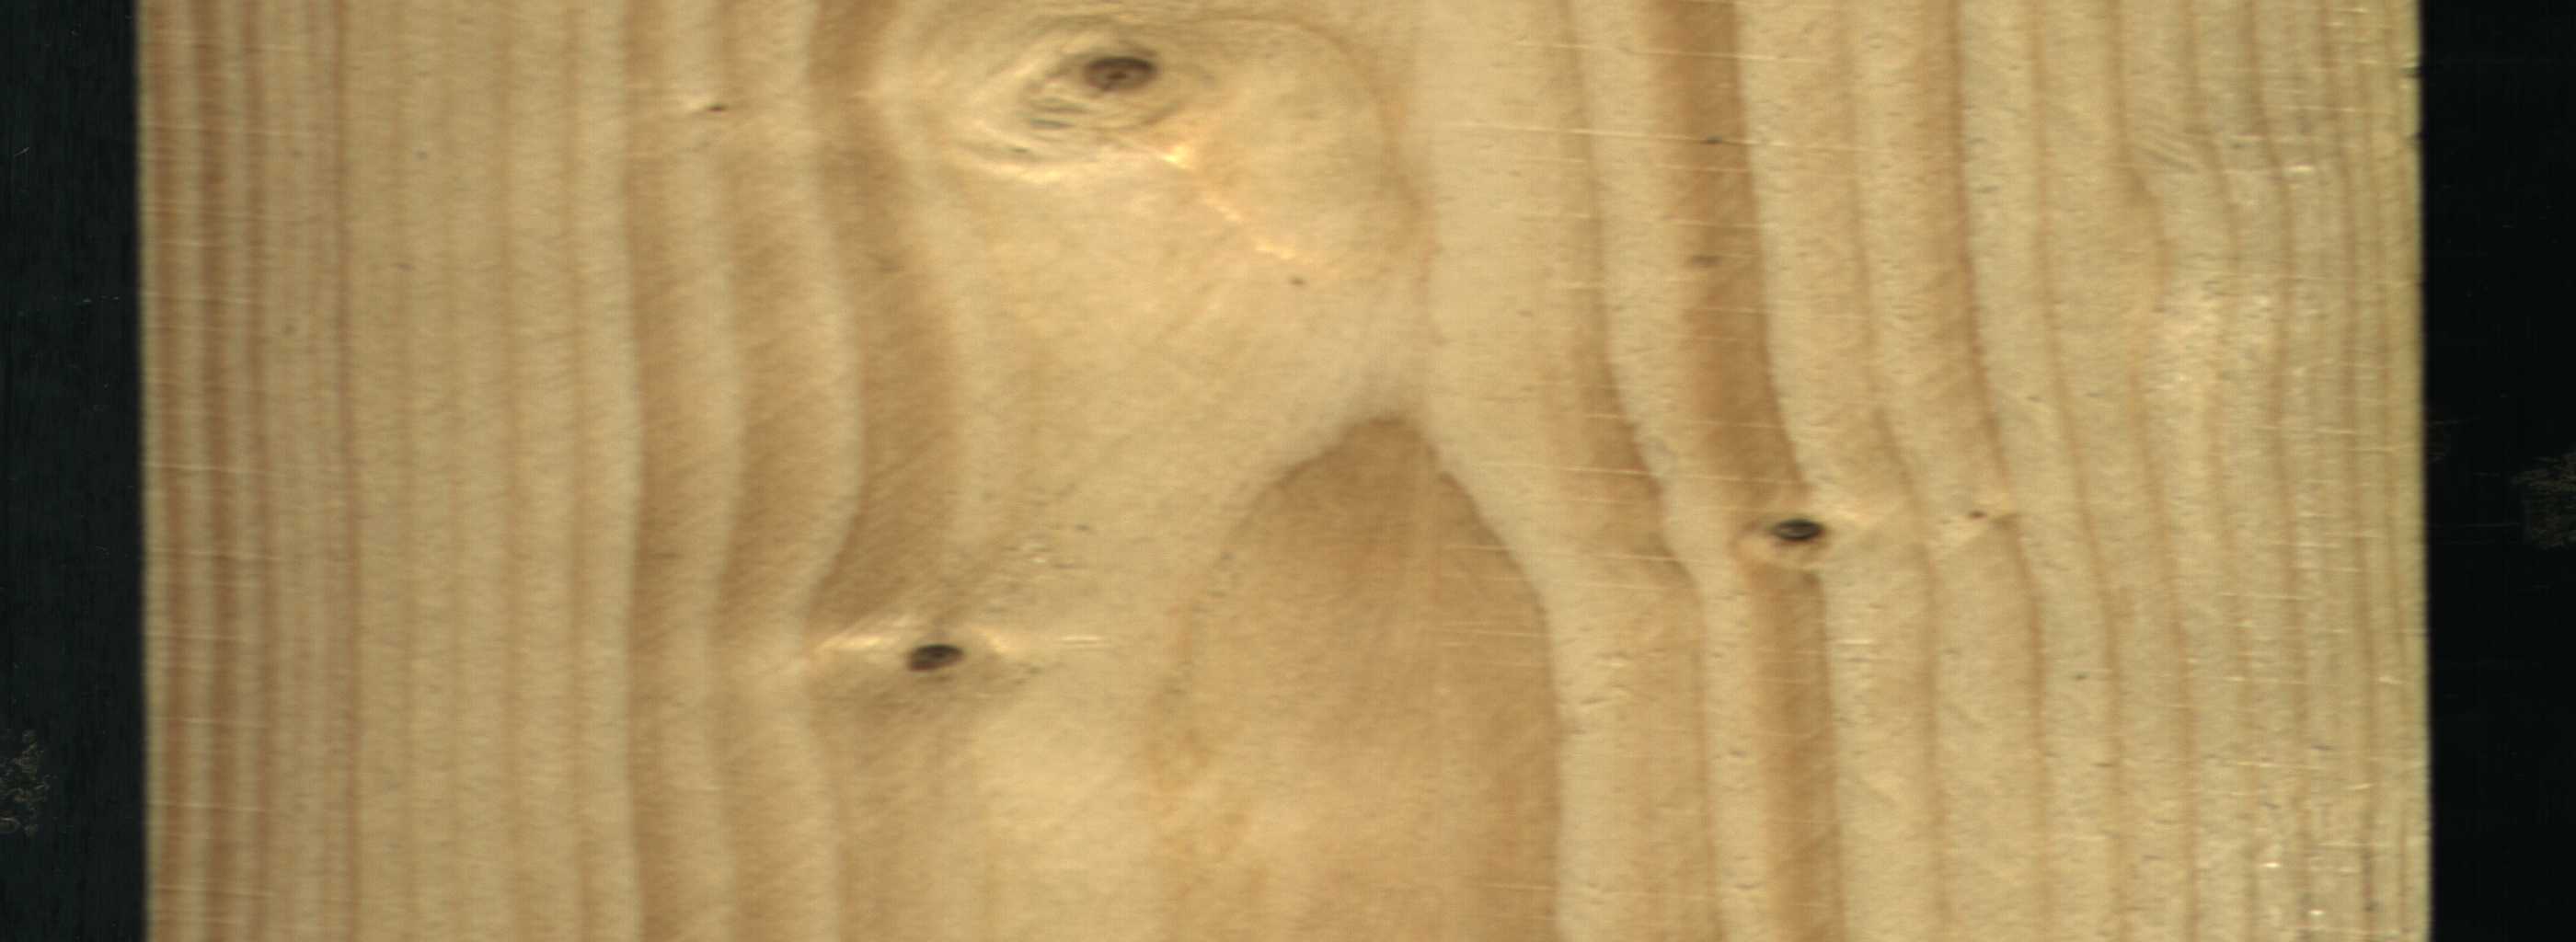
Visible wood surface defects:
Live_Knot
Live_Knot
Live_Knot